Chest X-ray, PA view. Patient: 49 years old, sex M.
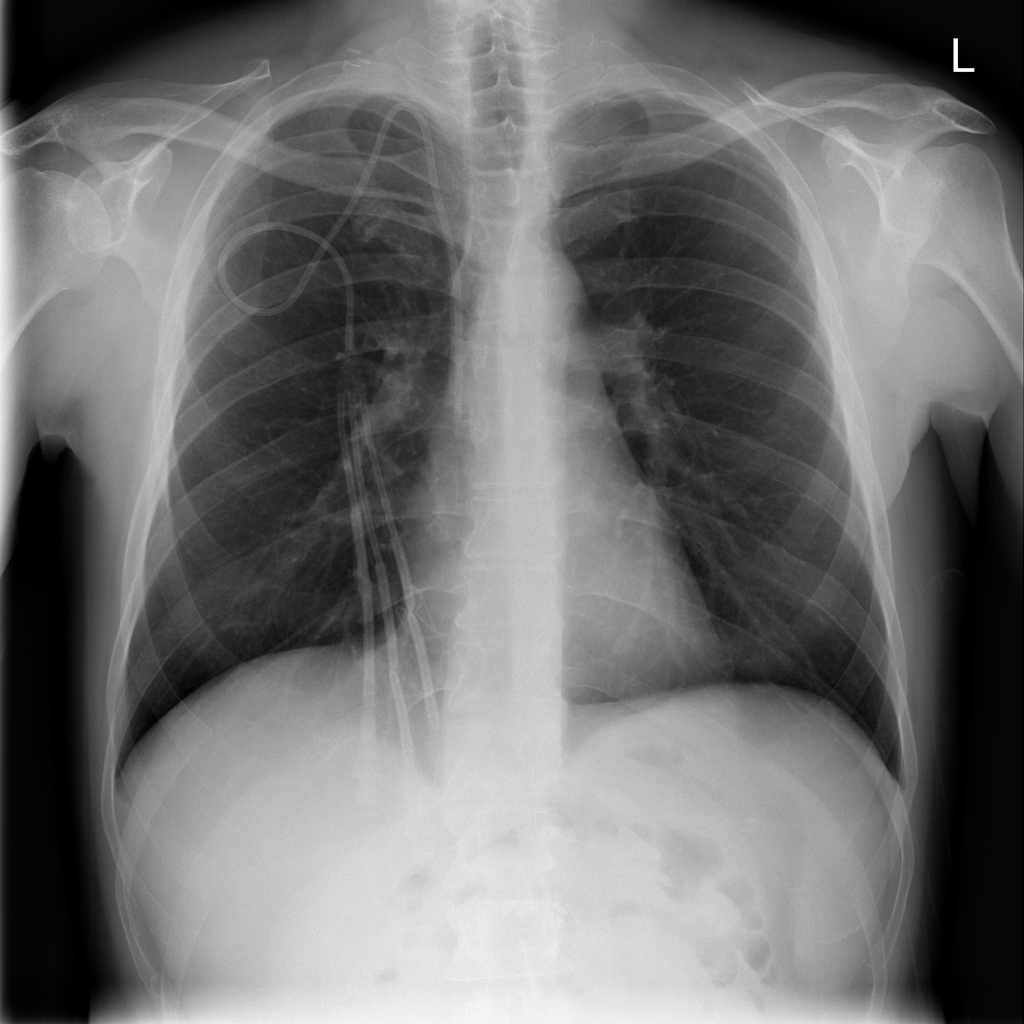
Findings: No Finding